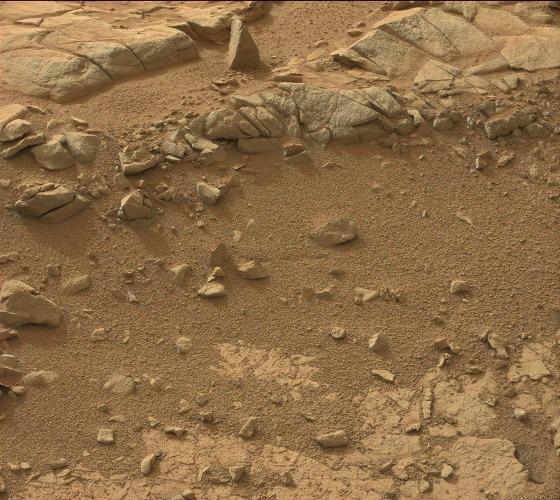
Terrain classes present: Bedrock, Gravel / Sand / Soil, Rock, Shadow